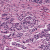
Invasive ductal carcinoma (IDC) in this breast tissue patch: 1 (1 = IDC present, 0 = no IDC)